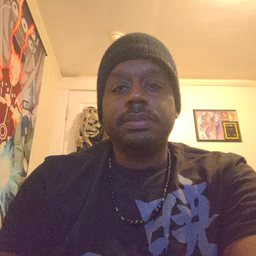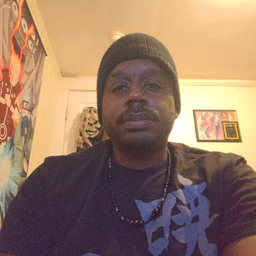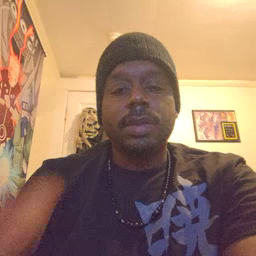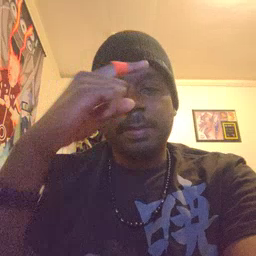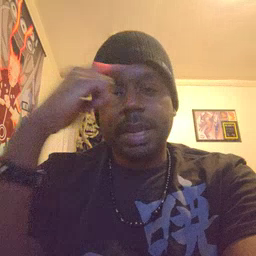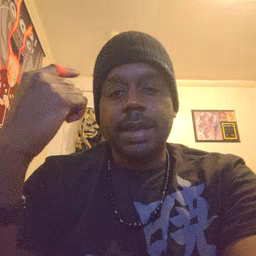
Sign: black